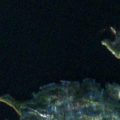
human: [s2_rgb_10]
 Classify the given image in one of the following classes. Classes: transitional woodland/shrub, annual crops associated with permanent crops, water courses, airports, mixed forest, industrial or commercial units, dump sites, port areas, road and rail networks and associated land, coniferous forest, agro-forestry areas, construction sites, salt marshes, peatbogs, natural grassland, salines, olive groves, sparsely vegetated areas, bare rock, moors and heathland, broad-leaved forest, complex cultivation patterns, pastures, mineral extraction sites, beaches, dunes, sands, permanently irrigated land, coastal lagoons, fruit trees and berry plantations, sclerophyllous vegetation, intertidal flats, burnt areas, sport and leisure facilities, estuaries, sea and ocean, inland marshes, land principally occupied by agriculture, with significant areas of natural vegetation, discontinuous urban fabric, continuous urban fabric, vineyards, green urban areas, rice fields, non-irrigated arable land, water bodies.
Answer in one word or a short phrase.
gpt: coniferous forest, water bodies